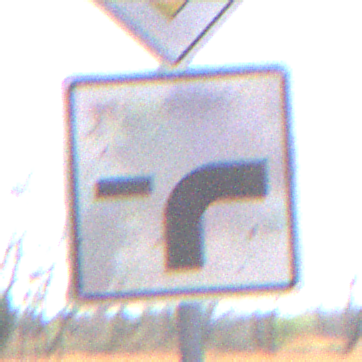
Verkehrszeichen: VerlaufVorfahrtsstrasse9
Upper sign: Vorfahrtsstrasse
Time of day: Midday
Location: Outdoor (Nature)
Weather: Clear
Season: NotSpecified
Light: Natural